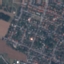
Land use / land cover class: Residential